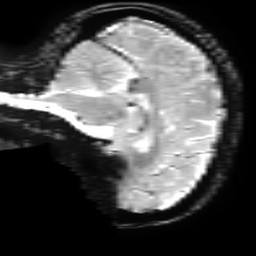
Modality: T2starw
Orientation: sagittal
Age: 31
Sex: female
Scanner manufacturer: ge
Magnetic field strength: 3 T
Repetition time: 0.65 s
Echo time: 0.02 s